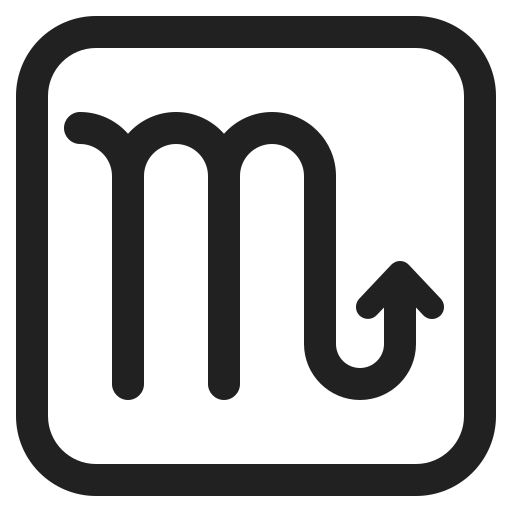
scorpio high contrast